Interaction volume radius: 5 \u00c5
Interaction volume height: 15 \u00c5
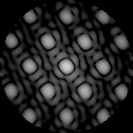
Disorder parameter: 0.09228